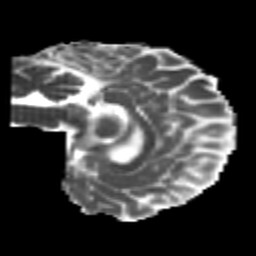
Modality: MD
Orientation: sagittal
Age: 22
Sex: female
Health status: healthy
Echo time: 0.074 s